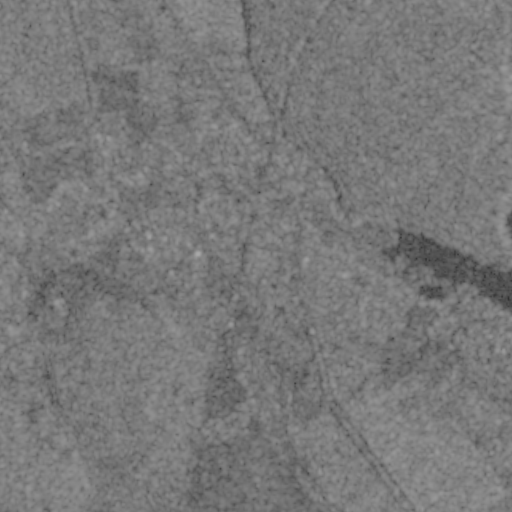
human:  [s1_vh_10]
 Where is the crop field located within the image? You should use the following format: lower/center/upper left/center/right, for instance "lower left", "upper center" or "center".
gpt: The crop field is located in the upper of the image.
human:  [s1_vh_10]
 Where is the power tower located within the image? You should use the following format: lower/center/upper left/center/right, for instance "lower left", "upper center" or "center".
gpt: The power tower is located in the lower left of the image.
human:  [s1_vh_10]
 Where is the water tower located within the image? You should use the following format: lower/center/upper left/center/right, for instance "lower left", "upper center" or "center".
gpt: The water tower is located in the upper left of the image.
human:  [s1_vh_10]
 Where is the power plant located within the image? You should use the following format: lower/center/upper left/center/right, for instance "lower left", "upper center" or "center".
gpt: There is no power plant in the image.

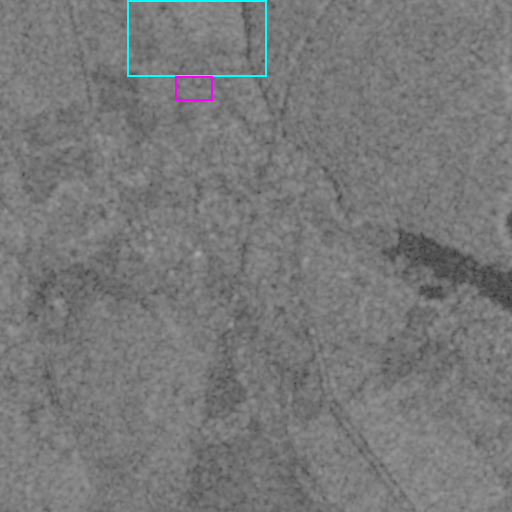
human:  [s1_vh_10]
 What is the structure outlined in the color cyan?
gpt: The structure outlined in cyan is a crop field.
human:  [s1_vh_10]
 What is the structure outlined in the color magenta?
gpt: The structure outlined in magenta is a park.
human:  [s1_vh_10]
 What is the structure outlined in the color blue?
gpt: There is no blue outline.